Question: I am trying to make 3 buttons using divs, and align them horizontally using percentages. I managed to do that, but I get these hyphens between the divs. The hyphens appear only when I use 'display: inline-block;', but without it I didn't manage to align them this way. Here is the HTML, coresponing CSS and a screenshot below.

'''
<a href="www.google.com">
<div class="home_buttons" id="book_app_button" >
<p>book appointment now</p>
</div>
</a>
<a href="www.facebook.com">
<div class="home_buttons" id="order_cl_button" >
<p>order contact lenses</p>
</div>
</a>
<a href="www.reddit.com">
<div class="home_buttons" id="contact_us_button" >
<p>contact us</p>
</div>
</a>
<style>
.home_buttons {
width: 10%;
height: 100px;
display: inline-block;
margin-right: 11%;
margin-left: 11%;
text-align: center;
vertical-align: top;
text-decoration: none;
text-transform: uppercase;
font-weight: bold;
font-size: 90%;
}
</style>
'''
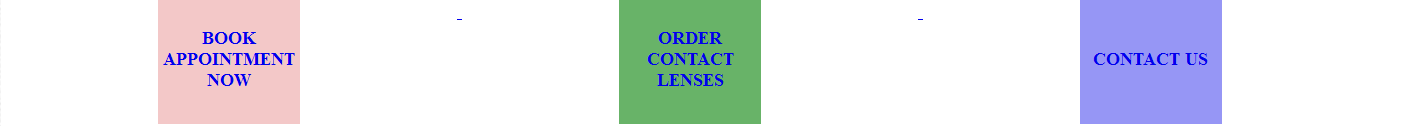
Answer: Those are not hyphens, but the default underline of your '<a>'elements.
You can remove them with 'text-decoration: none;' in your css
'''
a {
text-decoration: none;
}
.home_buttons {
width: 10%;
height: 100px;
display: inline-block;
margin-right: 11%;
margin-left: 11%;
text-align: center;
vertical-align: top;
text-decoration: none;
text-transform: uppercase;
font-weight: bold;
font-size: 90%;
}
'''
'''
<a href="www.google.com">
<div class="home_buttons" id="book_app_button" >
<p>book appointment now</p>
</div>
</a>
<a href="www.facebook.com">
<div class="home_buttons" id="order_cl_button" >
<p>order contact lenses</p>
</div>
</a>
<a href="www.reddit.com">
<div class="home_buttons" id="contact_us_button" >
<p>contact us</p>
</div>
</a>
'''